Question: I have some markup:
'''
<div class="container">
<div class="one">column a<br />column a</div>
<div class="two">column b</div>
</div>
'''
Content in the 2 inner divs are of variable height and generated dynamically.
I am just using some standard CSS tricks to give the 2 inner divs the same height:
'''
.container{
overflow: hidden;
padding: 20px;
border: 1px solid blue;
}
.one{
border-right: 1px solid red;
float: left;
width: 64%;
padding-bottom: 500px;
margin-bottom: -500px;
}
.two{
float: right;
width: 34%;
padding-bottom: 500px;
margin-bottom: -500px;
}
'''
And a fiddle: <URL>
Problem: While I get a line between the 2 divs, the line extends all the way to the bottom, hitting the container. This is due to not knowing the max height of the 2 inner divs and thus having to use the 'padding-bottom: 500px' and 'margin-bottom: -500px' trick.
I would like to have the line dividing the 2 inner divs, but there should be some space between the bottom of the line and the containing div:

What can be done to achieve this?
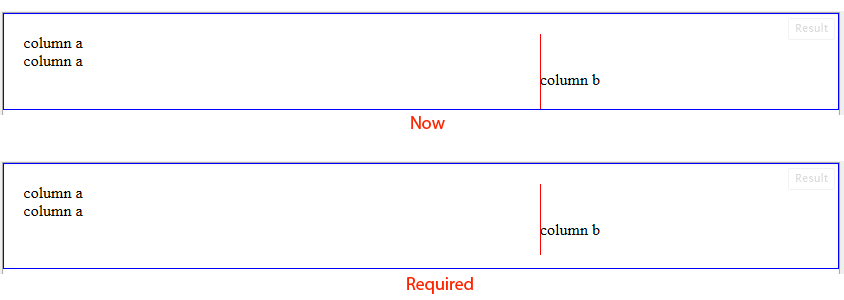
Answer: try this, I think it can do what you want:
'''
.container{
overflow: hidden;
padding: 20px;
border: 1px solid blue;
}
.one{
border-right: 1px solid red;
float: left;
width: 65%;
display: inline-block;
}
.two{
border-left: 1px solid red;
float: left;
width: 35%;
display: inline-block;
margin-left: -1px;
}
'''